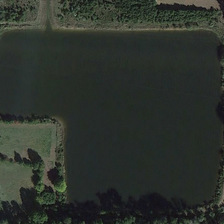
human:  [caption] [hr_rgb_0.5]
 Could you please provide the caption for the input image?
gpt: many green trees are around a pond .

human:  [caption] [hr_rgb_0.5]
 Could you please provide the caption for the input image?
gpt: many green trees are around a pond .

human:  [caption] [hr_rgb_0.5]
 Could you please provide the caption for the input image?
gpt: many green trees are around a pond .

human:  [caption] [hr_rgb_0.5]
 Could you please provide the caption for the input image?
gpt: many green trees are around a pond .

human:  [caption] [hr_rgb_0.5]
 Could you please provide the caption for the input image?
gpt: many green trees are around a pond .